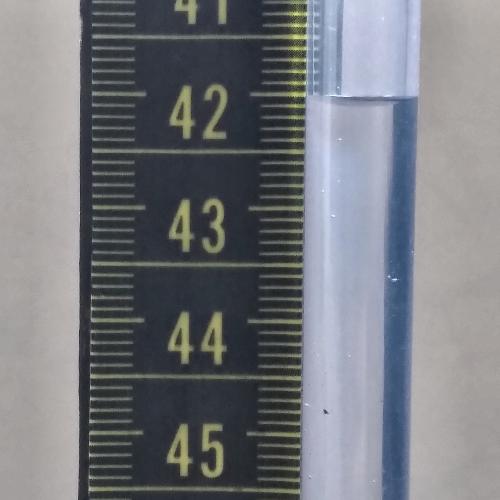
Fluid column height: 42.0 cm